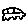
Label: car